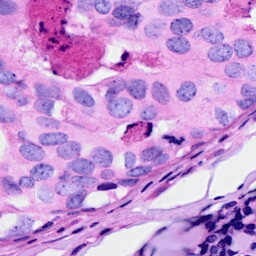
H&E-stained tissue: Breast